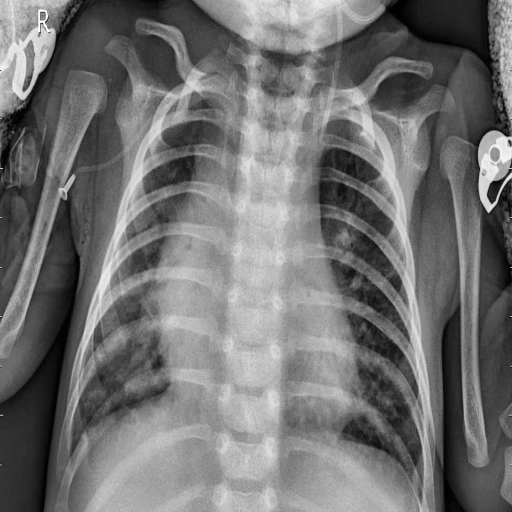
Finding: PNEUMONIA